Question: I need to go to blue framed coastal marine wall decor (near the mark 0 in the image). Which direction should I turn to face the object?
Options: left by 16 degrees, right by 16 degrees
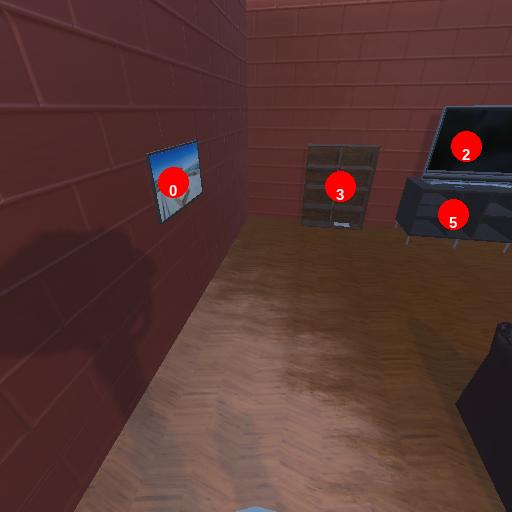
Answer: left by 16 degrees